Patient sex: M
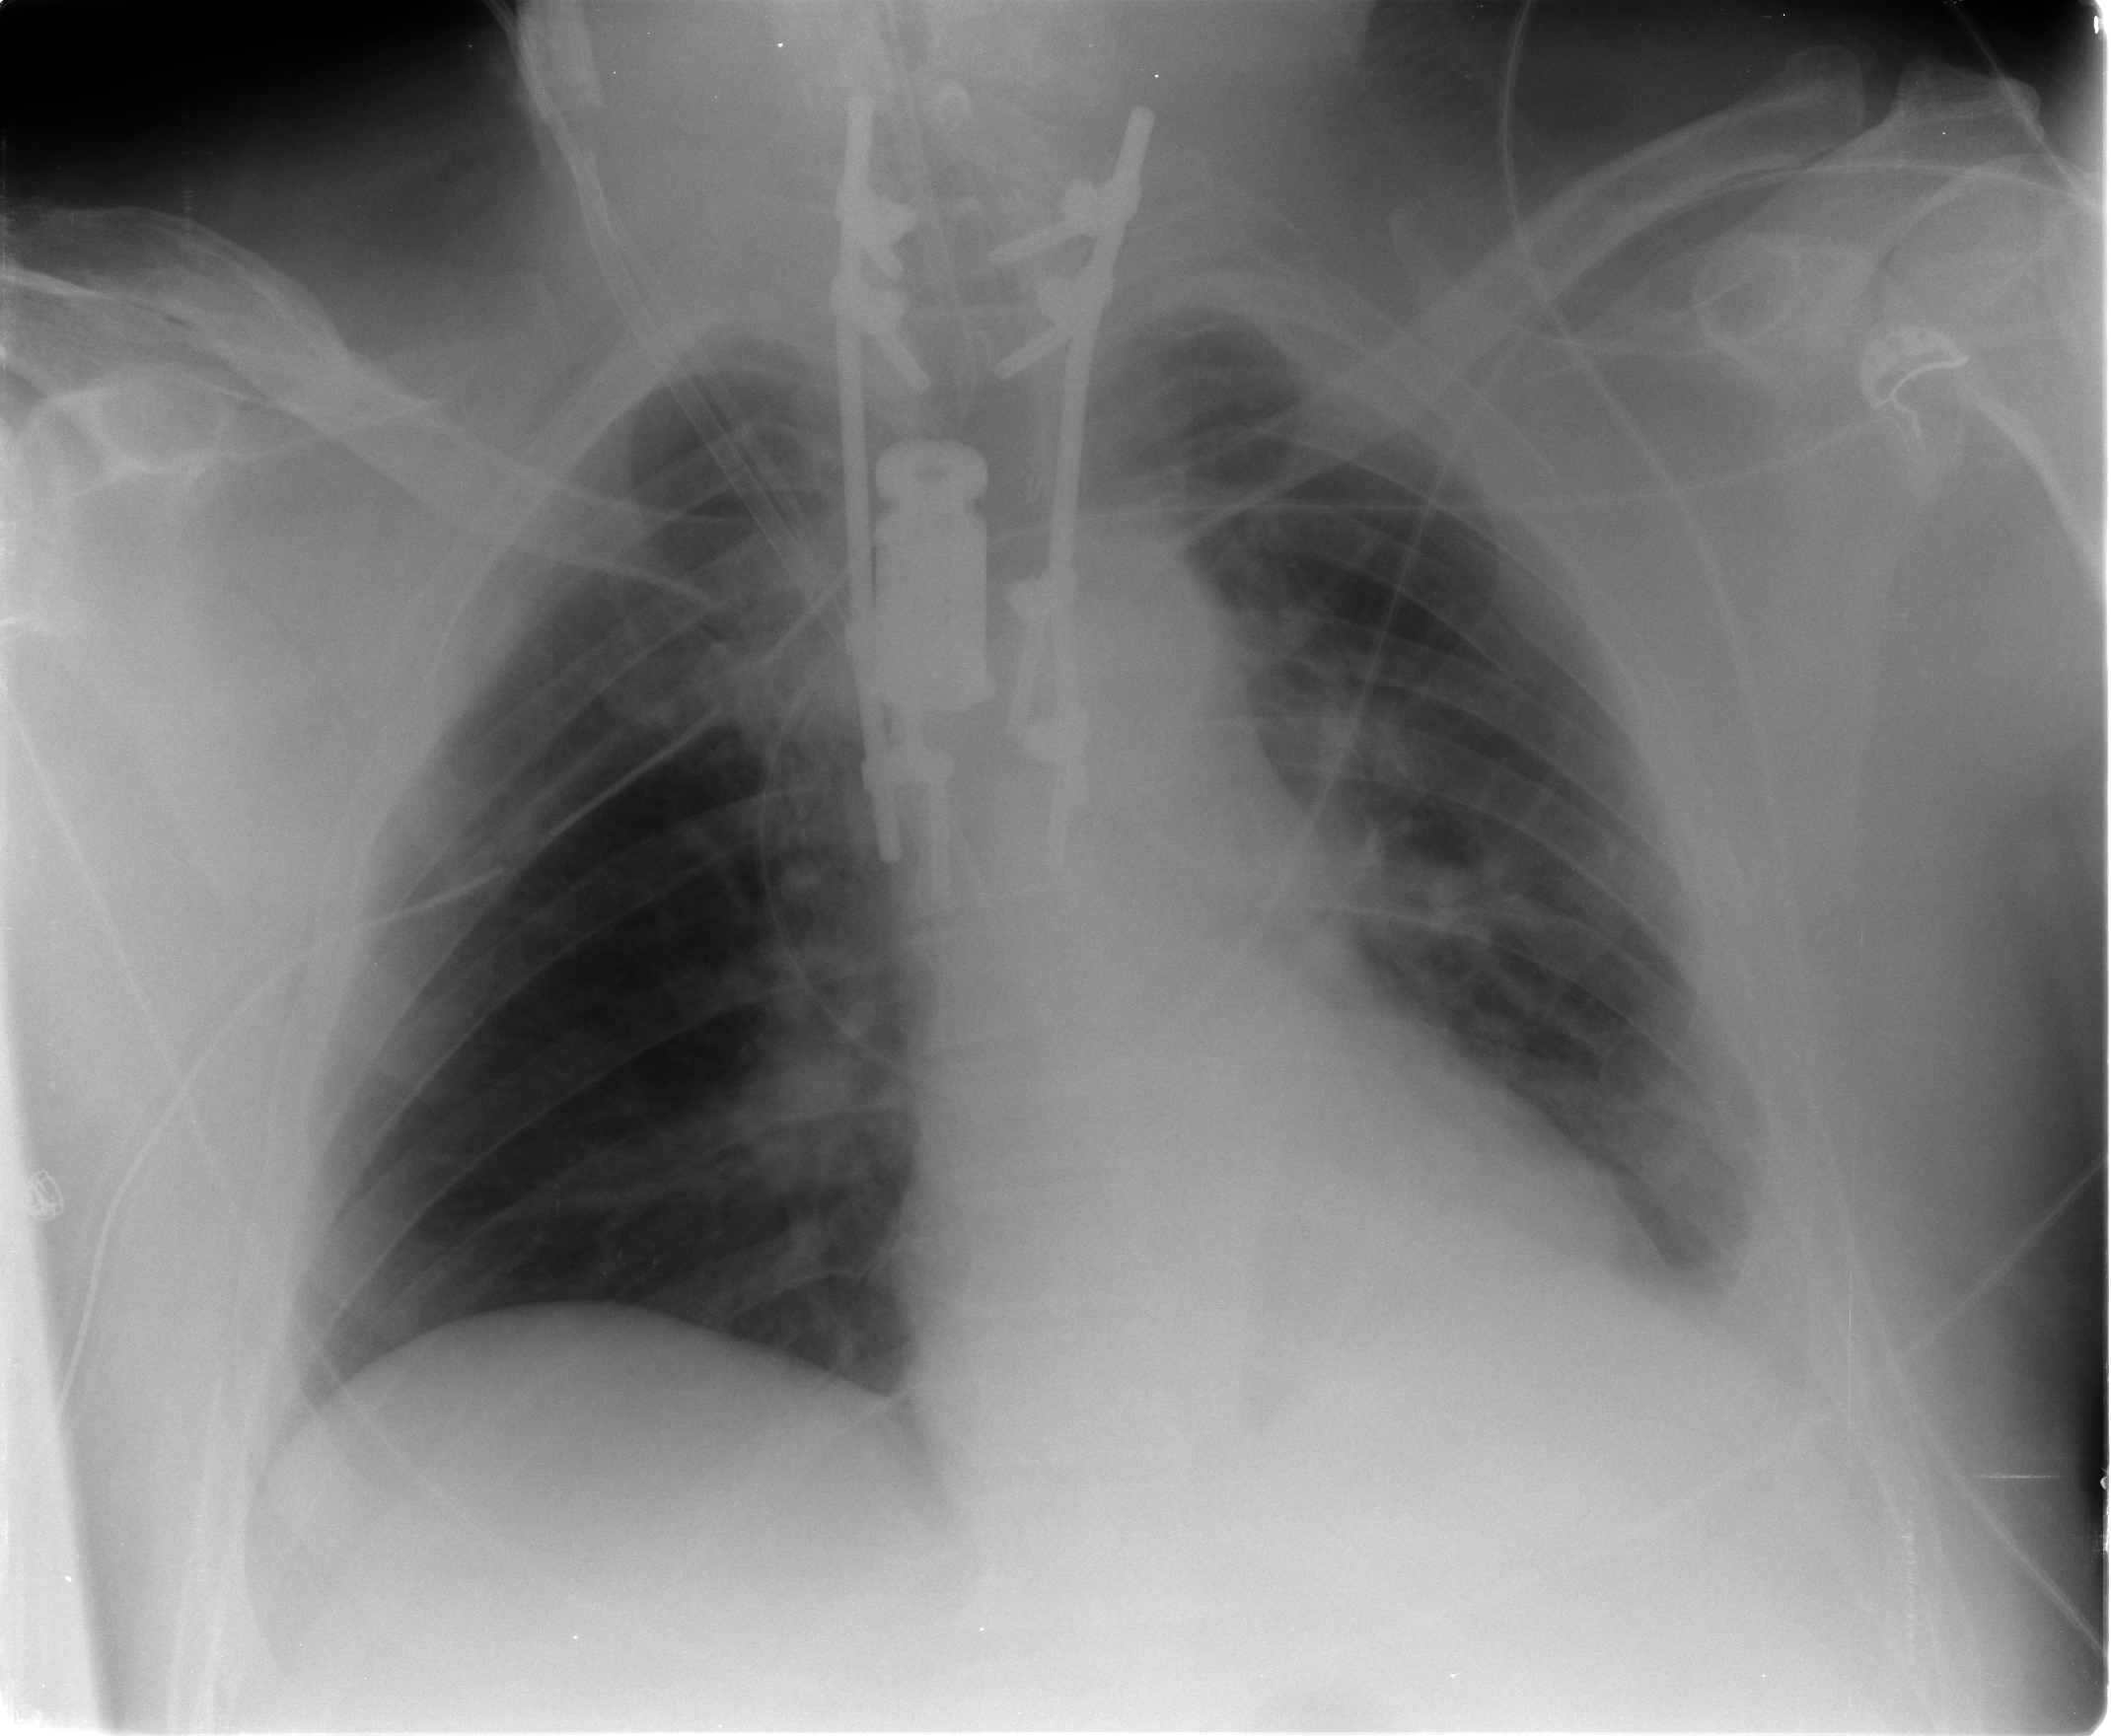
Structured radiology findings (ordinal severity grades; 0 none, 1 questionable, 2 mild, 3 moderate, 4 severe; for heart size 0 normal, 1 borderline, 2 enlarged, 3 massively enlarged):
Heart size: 1
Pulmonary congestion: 2
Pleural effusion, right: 1
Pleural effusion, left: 2
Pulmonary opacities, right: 0
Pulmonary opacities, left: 1
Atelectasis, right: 2
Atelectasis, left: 2